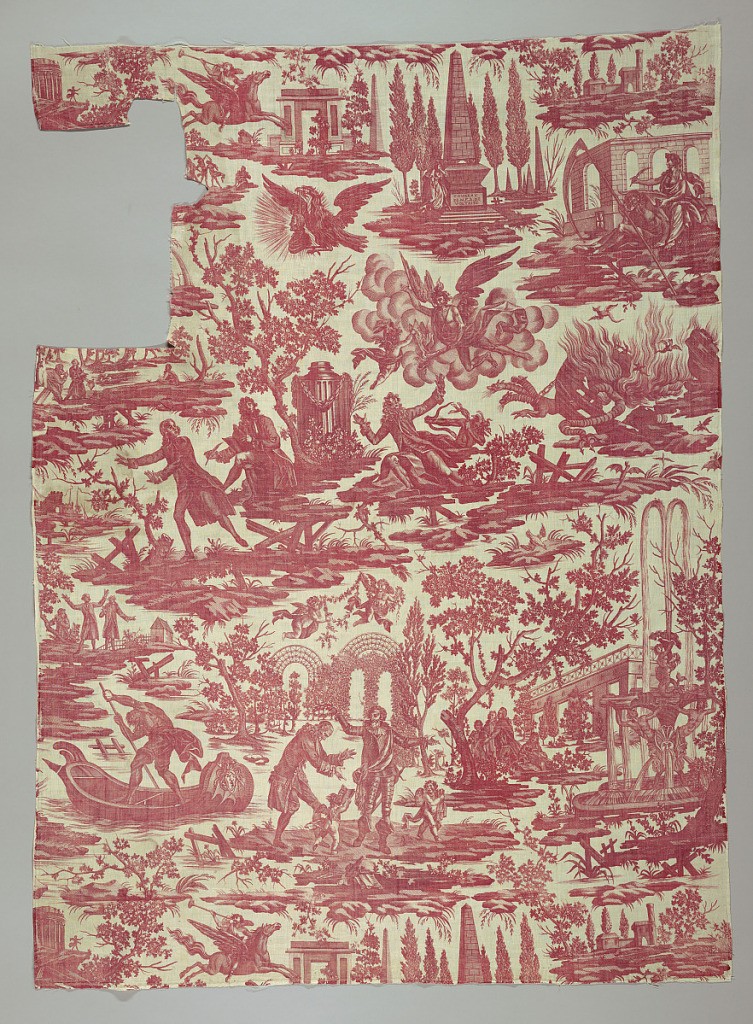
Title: Le Tombeau de Voltaire
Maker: Dubern & Cie.
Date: ca. 1785
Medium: cotton Technique: printed by engraved copper plate on plain weave; mordant for red
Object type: Textile
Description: Textile printed in red on white showing vignettes with allegorical scenes: a heralding angel of Fame on a flying Pegasus before an unornamented triumphal arch and obelisk; a figure mourns next to the tomb of Voltaire in a field of obelisks; three graces dance in front of a seated Apollo; Jupiter's eagle holds a radiant bust of Voltaire in its beak; the figure of History writes Voltaire's name on the back of Time who carries an hourglass and scythe; an angel with a flaming torch greets a putti; a scholar converses with a hunchback man; a man cowers from a figure with snakes in their hands and hair, as well as from Cerberus, the three-headed dog of Hades; bats fly around a crop of flaming rock; Charon rows a boat decorated with the face of Medusa to the Elysian Fields, where the aged figure of Voltaire bows to be crowned with a laurel wreath by Henry IV while putti collect his written works; an elaborate fountain casts arcs of water in front of a building; a figure stand on the edge of a cliff in front of a classical building.